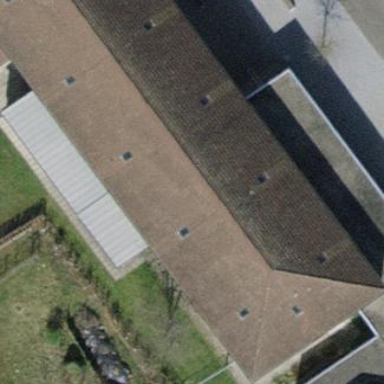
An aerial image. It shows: School building with half-hipped roof shape.